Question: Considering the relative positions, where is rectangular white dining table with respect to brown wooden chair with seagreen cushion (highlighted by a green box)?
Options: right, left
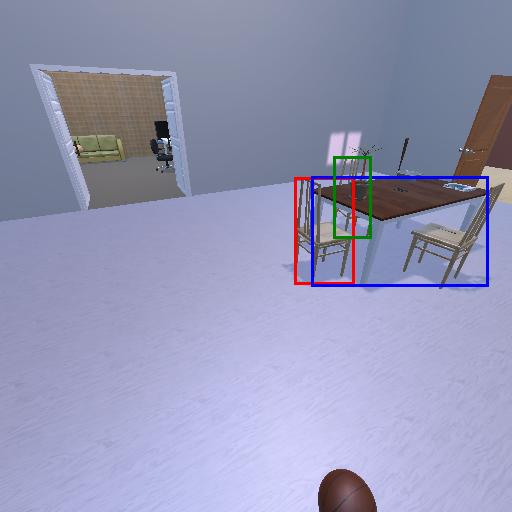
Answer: right